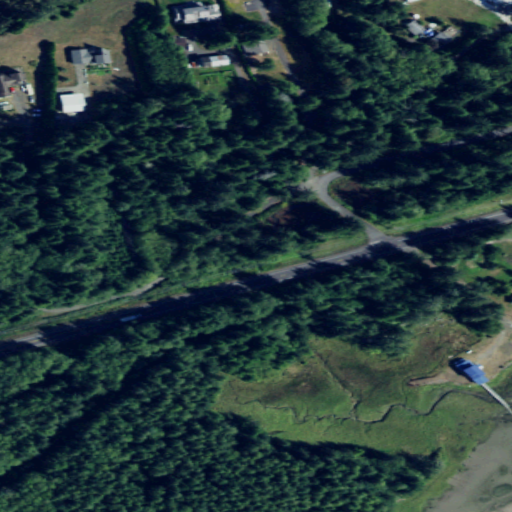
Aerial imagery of island in Washington named Laidlaw Island containing mixed forest, herbaceous wetlands, low intensity development, open development, grassland, shrub, evergreen forest, medium intensity development, barren land, open water, high intensity development, and woody wetlands